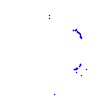
Particle: kaon